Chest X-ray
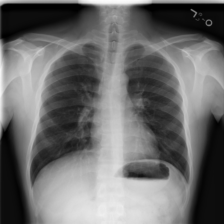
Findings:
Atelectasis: negative
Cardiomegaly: negative
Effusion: negative
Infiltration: negative
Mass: negative
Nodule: negative
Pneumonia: negative
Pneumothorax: negative
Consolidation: negative
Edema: negative
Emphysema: negative
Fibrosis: negative
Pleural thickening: negative
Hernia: negative